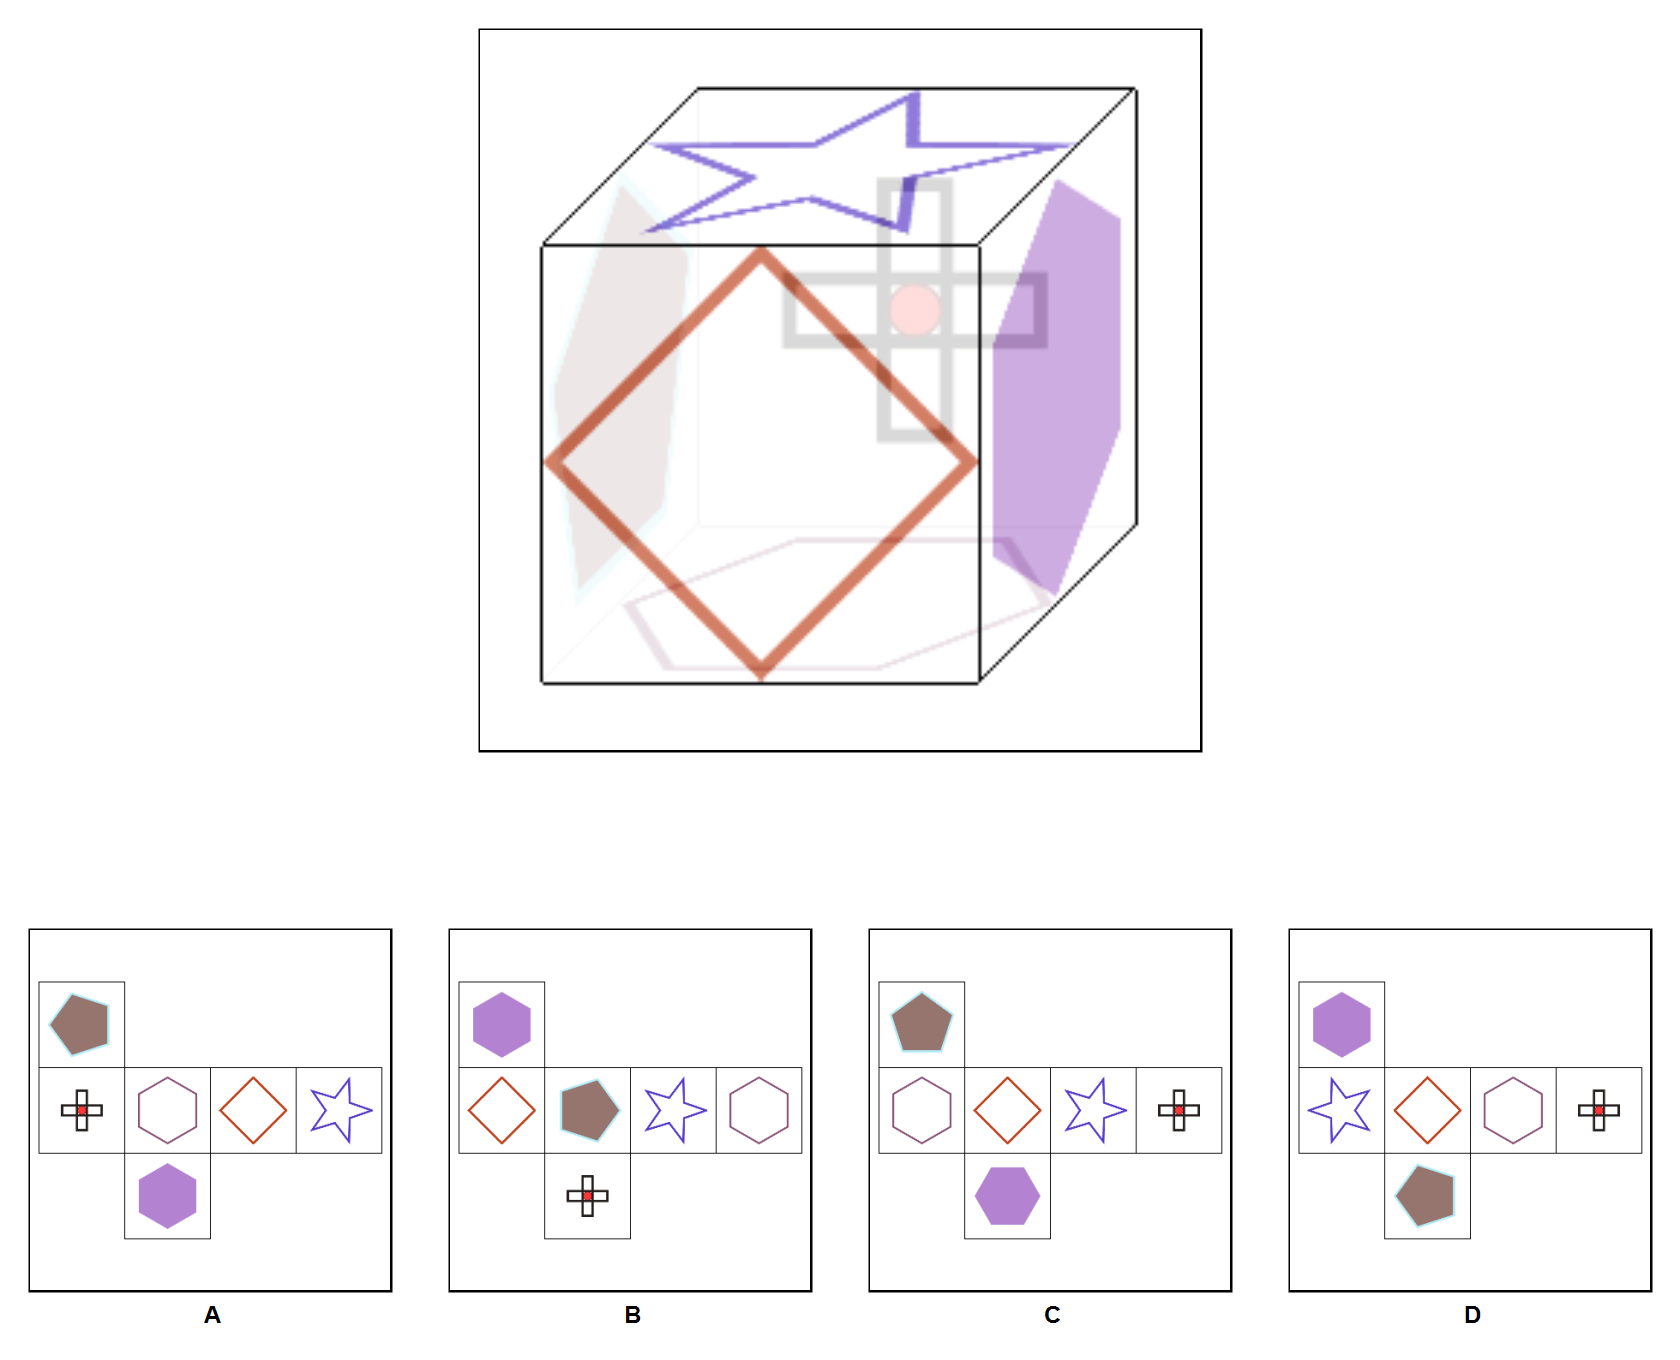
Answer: B